Aerial crown-view tile of a tropical tree (Barro Colorado Island, Panama), acquired 20241112:
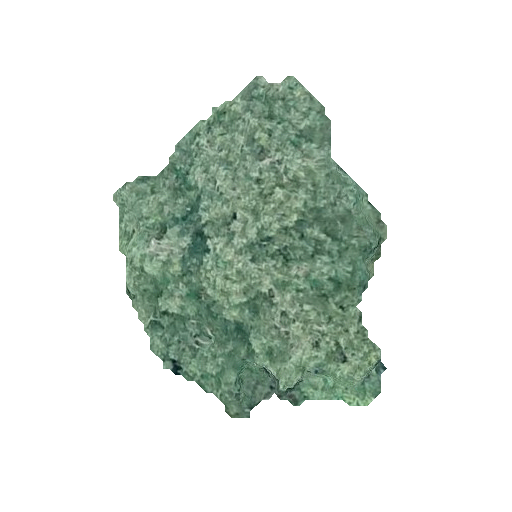
Species: Astronium graveolens
GBIF accepted scientific name: Astronium graveolens
Crown area: 99.633 m²